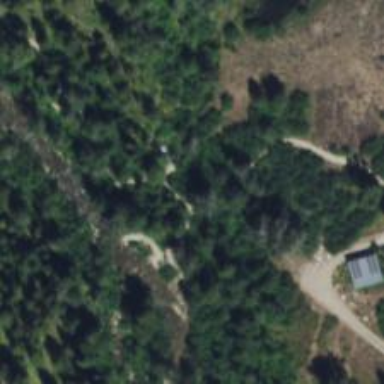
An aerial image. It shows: Trail path.